Question: For an introduction computer graphics paper I am struggling to extend a line defined by two points using the same gradient to the edge of the window. It's quite hard to explain so this image will likely help.

The dotted line is the part not defined by the line (x0,y0 to x1,y1).
We have tried a few things using the implicit equation of a line (ax+bx+c = 0) and finding an intersection point with the all four edges of the window frame.
Any help is much appreciated!
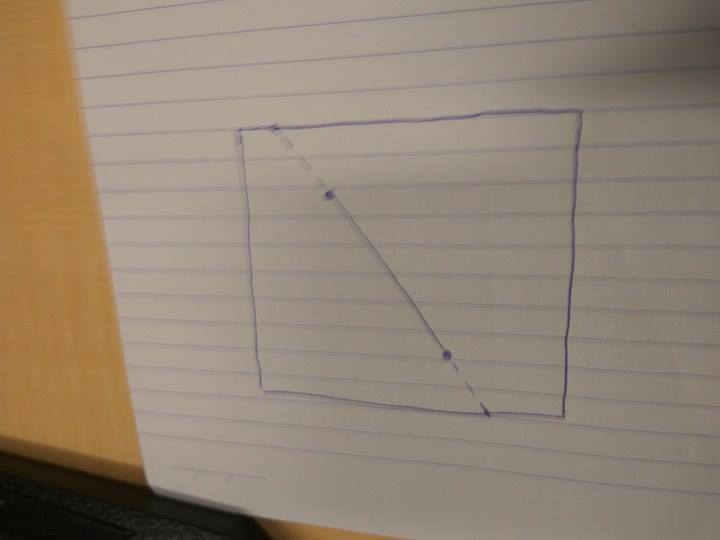
Answer: Your first job is to check that '(x0, y0)' and '(x1, y1)' are distinct points.
The implicit equation of a non-vertical line is actually 'y = mx + c' where the 'm' is '(y1 - y0) / (x1 - x0)', and 'c' is the interception on the 'y' axis, which can be found by applying 'c = y1 - mx1' or 'c = y0 - mx0'.
Once you have the values of 'm' and 'c', you can apply the line equation to find the 'y' points given your set of 'x' points (or vice-versa), in order to plot the line to the desired length.
A vertical line is characterised by 'x0' being equal to 'x1'. In that case, your plot is simply a line that crosses the 'x' axis at 'x0'.
Also note that the line will only ever intercept with 2 edges (unless the line is collinear with one of the edges).